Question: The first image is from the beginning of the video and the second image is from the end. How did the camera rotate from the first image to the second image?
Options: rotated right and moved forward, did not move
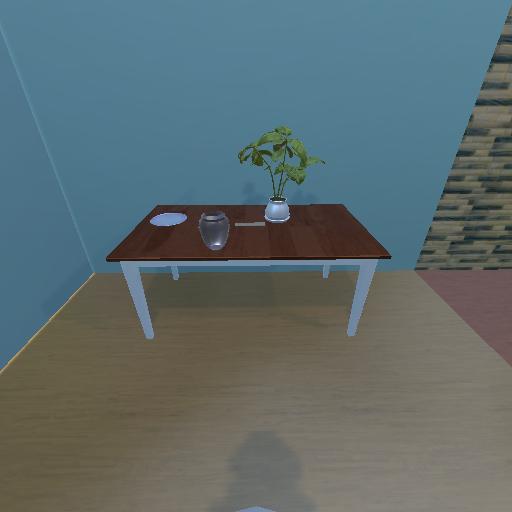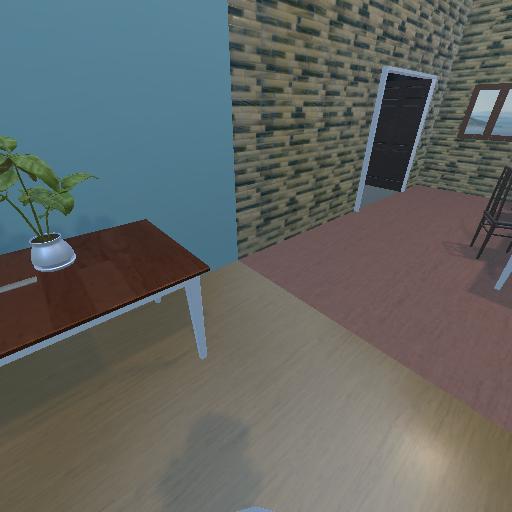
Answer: rotated right and moved forward